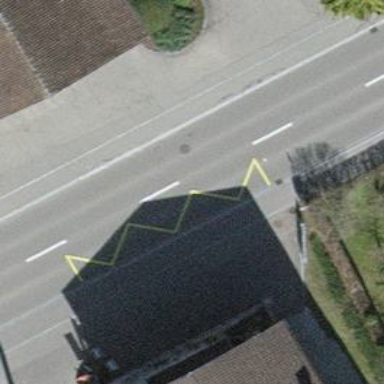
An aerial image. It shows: Bus stop with platform for public transport.